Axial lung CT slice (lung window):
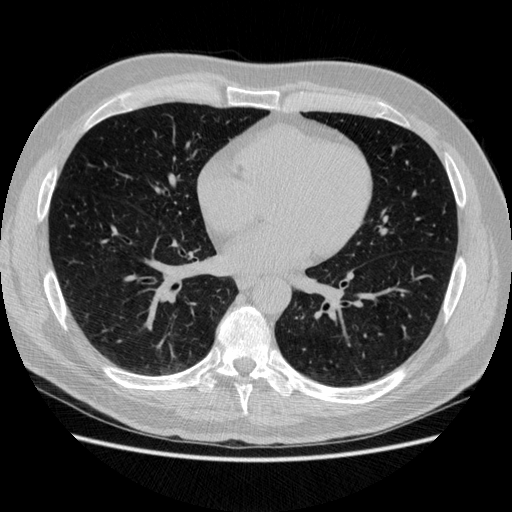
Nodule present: no